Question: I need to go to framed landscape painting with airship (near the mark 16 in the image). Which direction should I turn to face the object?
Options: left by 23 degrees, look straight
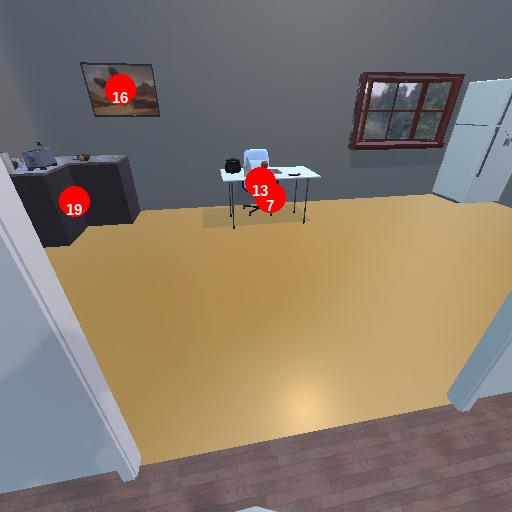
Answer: left by 23 degrees